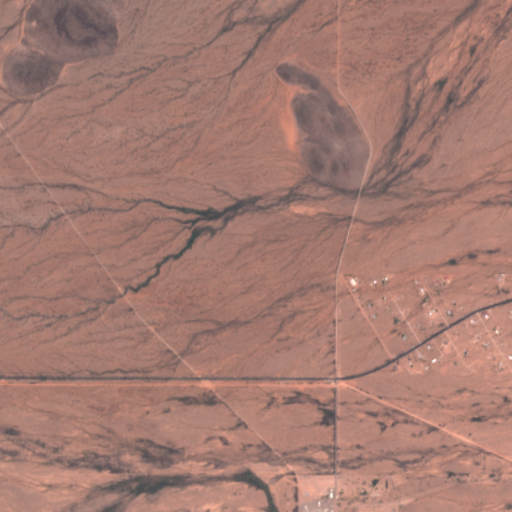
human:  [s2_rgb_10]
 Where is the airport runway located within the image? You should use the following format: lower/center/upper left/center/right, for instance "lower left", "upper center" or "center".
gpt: The airport runway is located in the lower right of the image.
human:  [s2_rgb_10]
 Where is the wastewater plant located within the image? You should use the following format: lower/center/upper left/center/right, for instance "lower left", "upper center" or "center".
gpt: The wastewater plant is located in the lower right of the image.
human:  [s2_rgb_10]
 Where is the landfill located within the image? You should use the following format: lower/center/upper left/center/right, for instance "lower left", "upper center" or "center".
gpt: There is no landfill in the image.